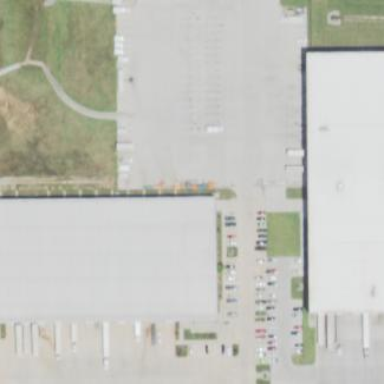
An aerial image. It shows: Industrial building.